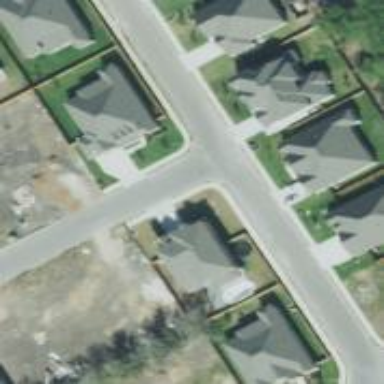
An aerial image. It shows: Smooth asphalt road in residential area.